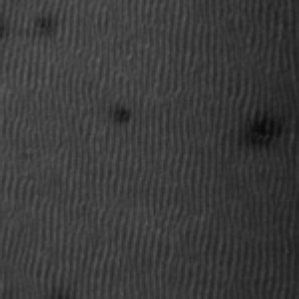
Label: frost